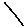
Label: line